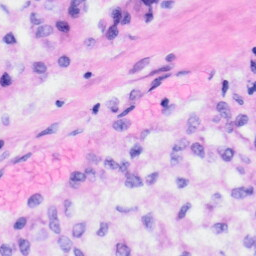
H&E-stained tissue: Liver